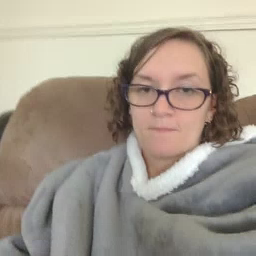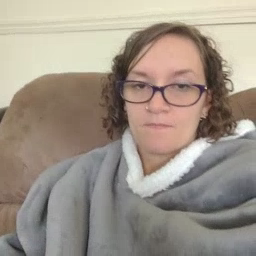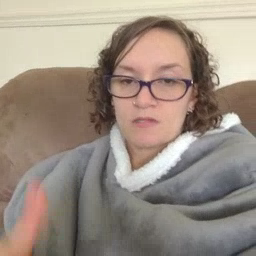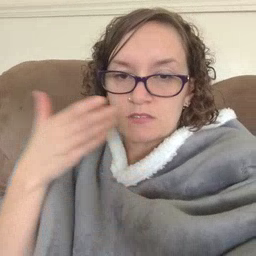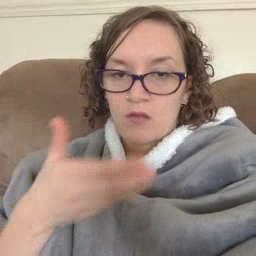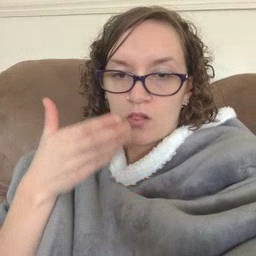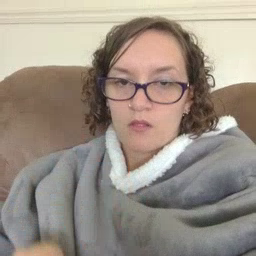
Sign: cereal